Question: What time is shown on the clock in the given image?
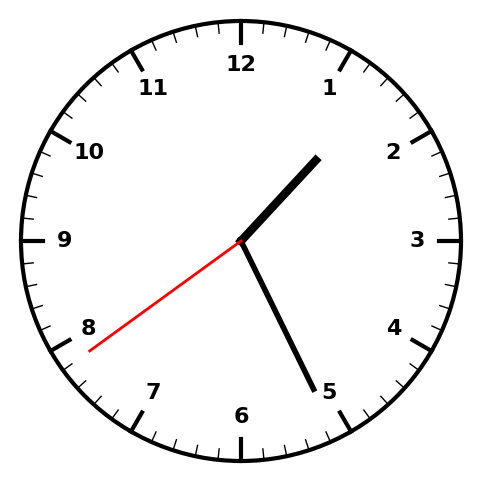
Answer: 01:25:39